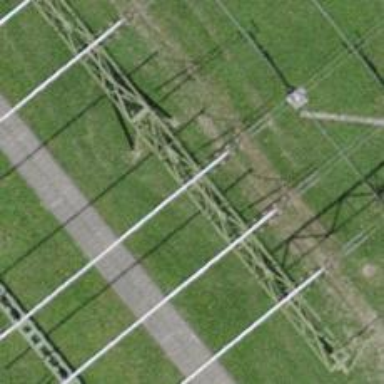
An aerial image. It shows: Insulator used in power systems.